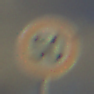
Verkehrszeichen: Geschwindigkeit50
Umgebung: Outdoor, Nature
Tageszeit: SunriseSunset
Wetter: PartlyCloudy
Licht: Natural
Jahreszeit: NotSpecified
Kontrast: HighContrast